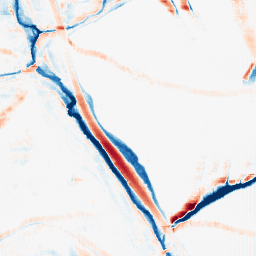
Category: morphological
Decomposition family: morphological_rect
Decomposition parameters: operation: average
width: 20
height: 10
Upsampling method: fft_zeropad
Upsampling parameters: scale: 4
Upsampling scale: 4